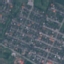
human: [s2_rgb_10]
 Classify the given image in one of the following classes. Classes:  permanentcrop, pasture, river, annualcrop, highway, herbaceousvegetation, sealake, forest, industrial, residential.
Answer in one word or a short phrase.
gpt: Residential